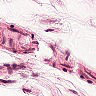
Metastatic tissue present: no